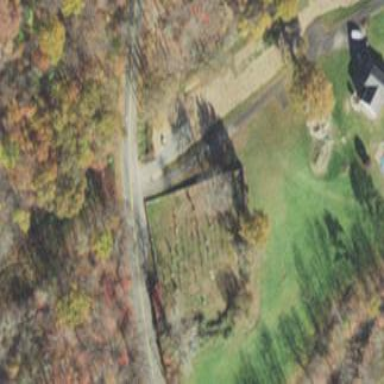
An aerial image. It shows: Cemetery area categorized as cemetery.